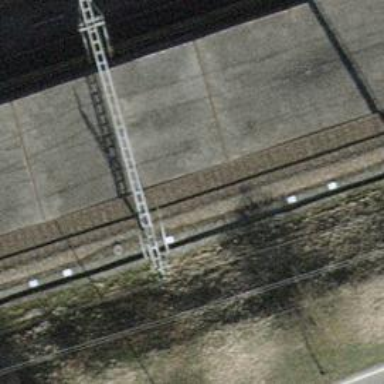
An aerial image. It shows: Public transport stop position along the railway.